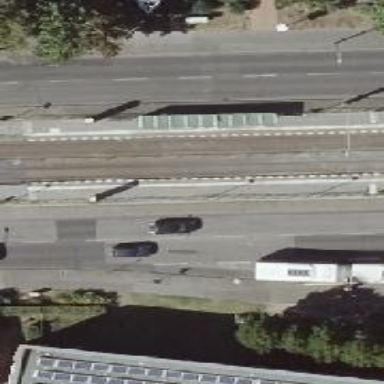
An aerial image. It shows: Tram stop.